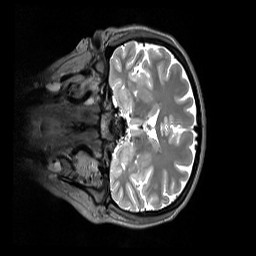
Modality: T2w
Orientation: coronal
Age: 24
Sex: female
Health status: healthy
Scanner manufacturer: siemens
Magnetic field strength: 3 T
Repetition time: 3.2 s
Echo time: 0.412 s